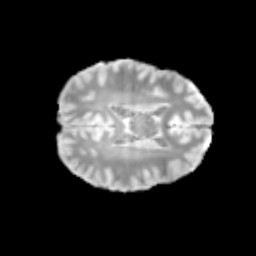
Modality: T2w
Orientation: axial
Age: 13
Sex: male
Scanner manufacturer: siemens
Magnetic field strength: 3 T
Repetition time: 3.8 s
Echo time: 0.07 s